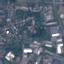
Land use / land cover class: Industrial